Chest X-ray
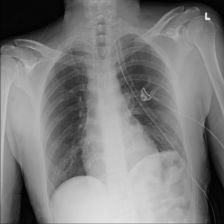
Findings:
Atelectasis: negative
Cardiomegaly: negative
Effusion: negative
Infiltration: negative
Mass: negative
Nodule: negative
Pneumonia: negative
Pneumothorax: positive
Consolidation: negative
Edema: negative
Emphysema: negative
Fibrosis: negative
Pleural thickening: negative
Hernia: negative